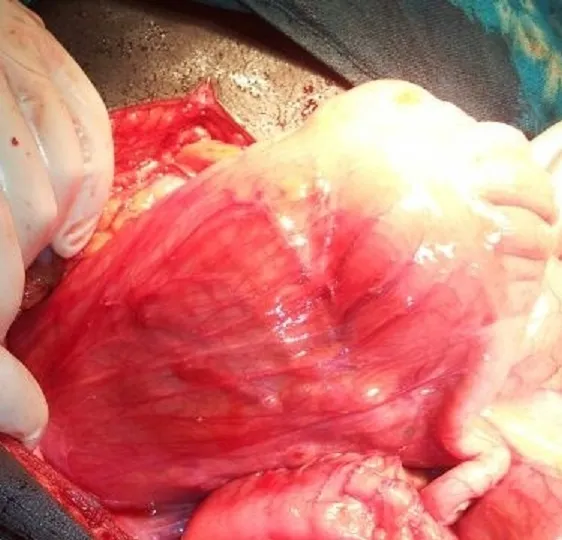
Photograph of the de-torsioned caecal volvulus showing elongated caecal mesocolon.
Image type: medical_photograph (other_medical_photograph)